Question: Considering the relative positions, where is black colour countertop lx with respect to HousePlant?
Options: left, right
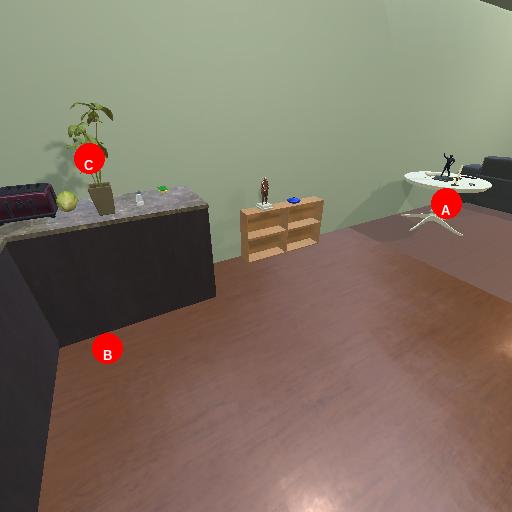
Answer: left